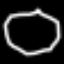
Label: octagon